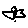
Label: bird